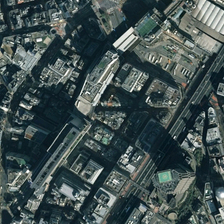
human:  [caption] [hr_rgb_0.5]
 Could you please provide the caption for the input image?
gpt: many crowded buildings are in a commercial area .

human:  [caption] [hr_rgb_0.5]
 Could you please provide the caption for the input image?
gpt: many crowded buildings are in a commercial area .

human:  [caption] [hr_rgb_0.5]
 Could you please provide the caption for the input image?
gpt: many crowded buildings are in a commercial area .

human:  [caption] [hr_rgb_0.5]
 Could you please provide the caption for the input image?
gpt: many crowded buildings are in a commercial area .

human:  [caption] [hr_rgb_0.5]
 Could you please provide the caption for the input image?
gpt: many crowded buildings are in a commercial area .